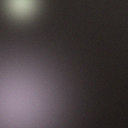
Screen state: off